Question: Developing small sample BookStore application and got a questions if someone explain to me please.
Using Model 2 architecture (MVC) pattern with JSP & Servlet. Hoping to add CDI dependency injection.
Sorry for the trouble.
In the screenshot. Is my folder structure and naming files is correct?
Ex:
I named my files like:
= Data access layer. Methods to add,update,remove etc
= Interface for above methods.
Online tutorial I am following uses file names like
= CRUD methods implementation
= Interface
Is there any specific convention when we name the files in JavaEE?

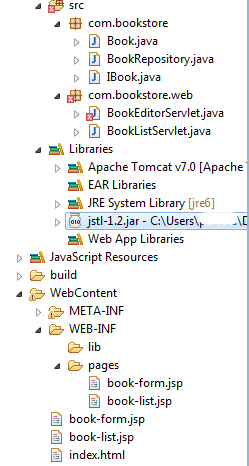
Answer: There isn't any one and only true convention for naming those artifacts in Java EE.
It does however feels a bit strange if your entity/model is called 'Book', and that 'IBook' is then an interface of a corresponding DAO/Repository. I would expect that to be 'IBookRepository' instead.
I mentioned that there aren't any real conventions regarding the terms, but having said that 'ISomething' for interfaces is not as common in Java as it's in e.g. C#. Eclipse uses this convention and a few other projects also do, but it's not that common.
More common would be to use 'BookRepository' for the interface and then 'SomeTechBookRepository' for the implementation, where "SomeTech" could be e.g. "JPA" or "JDBC". Also consider the term 'DAO' instead of 'Repository'.
Another recent trend in Java EE is to forego the interface for the repository/dao if you don't really need it yet (this topic is debatable). If you used the naming convention 'BookDAO' for the implementation class and don't have an interface, then it's relatively easy later on to make 'BookDAO' the interface and add e.g. a 'JPABookDAO'.
Finally a JSP / Servlet based approach is a bit out of date these days in Java EE. Java EE comes with a MVC framework out of the box (JSF) and support for Services/DAOs (EJB) and persistence (JPA). For a CRUD example of these technologies see: <URL>